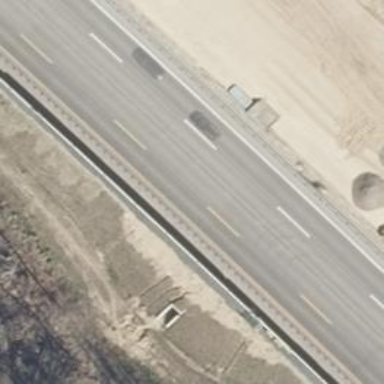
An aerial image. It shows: Asphalt motorway.